Question: I need a sum of transactions to show up in a specific cell in order to use it to import the invoices.
I have a macro to insert a blank row between differing accounts and now i need a formula to sum that specific accounts transactions and place to total in column N.

Currently I have
'''
=IF(F1="",SUM(F2:INDEX(F2:$F$600,MATCH(TRUE,(F3:$F$600=""),0))),"")
'''
as the formula in N1. I'm using Excel 2007 and I'm not sure if that is the reason the index advise on other posts isn't working.
Any help would be much appreciated.
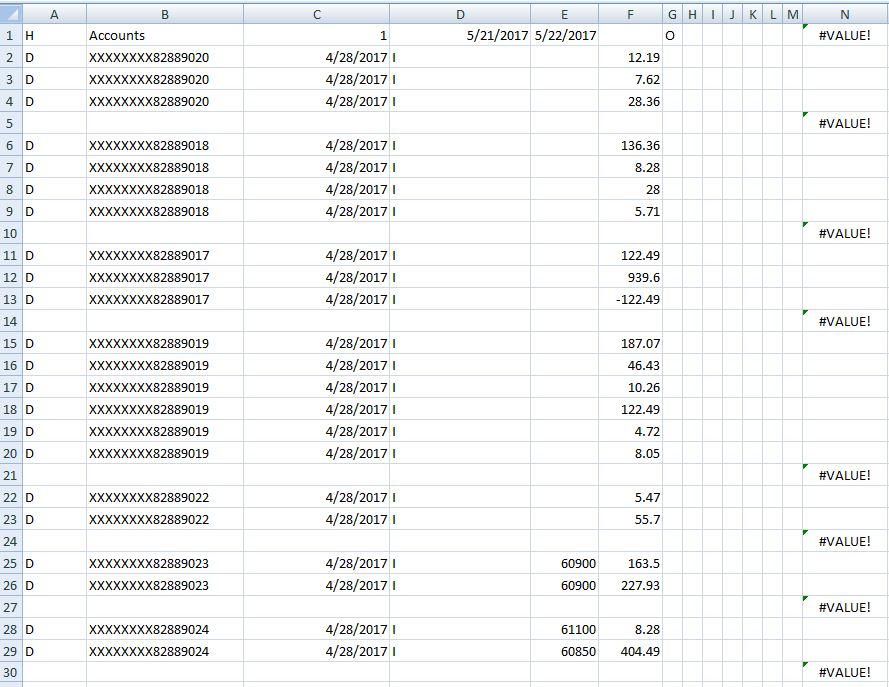
Answer: Use this non array formula in N1 put:
'''
=IF(F1="",SUMIF(B:B,B2,F:F),"")
'''